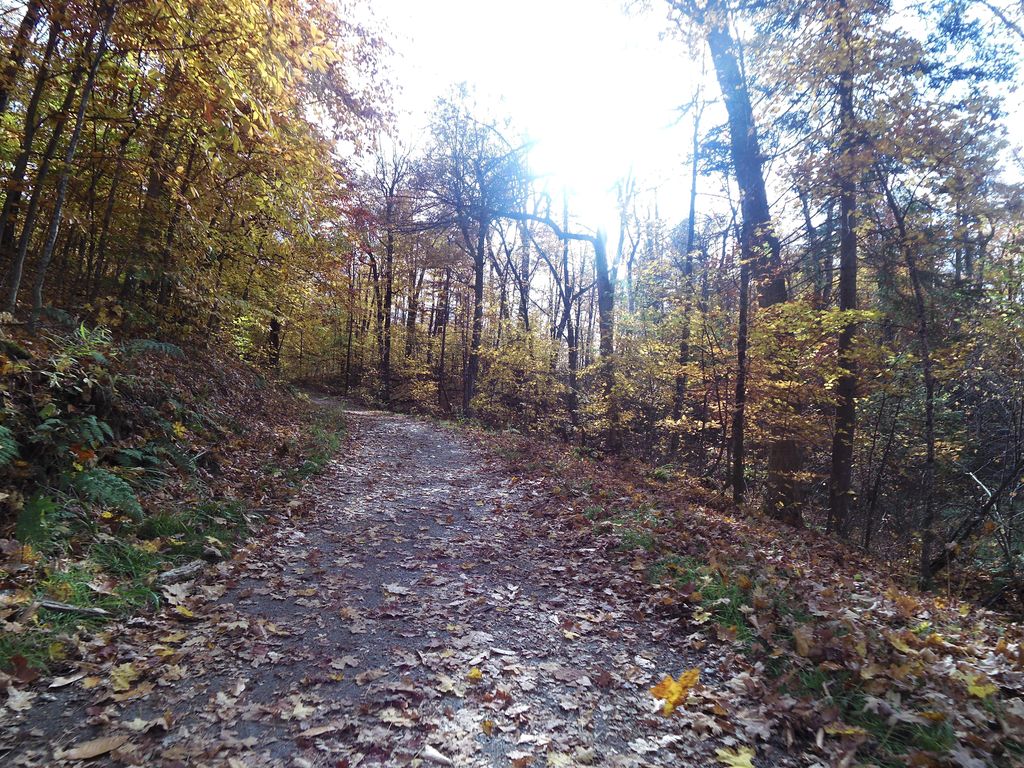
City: ottawa-gatineau